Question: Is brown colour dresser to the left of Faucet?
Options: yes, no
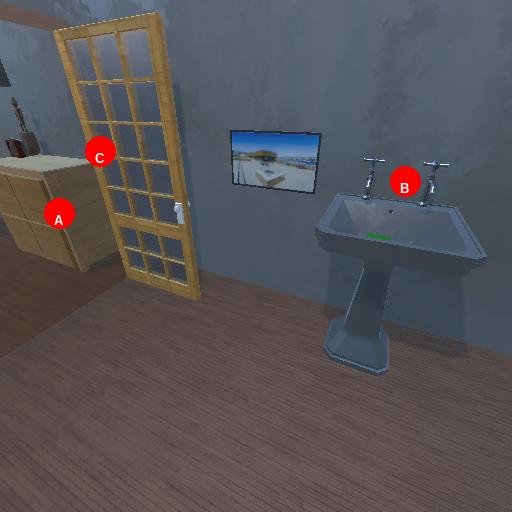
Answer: yes